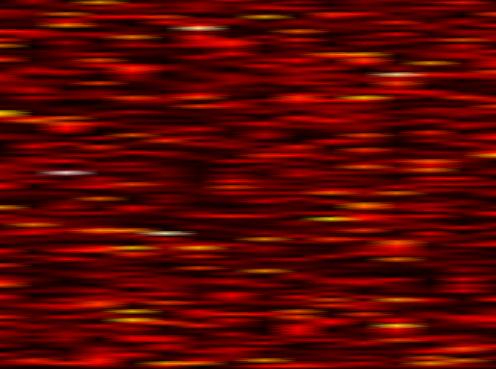
Label: UFMC